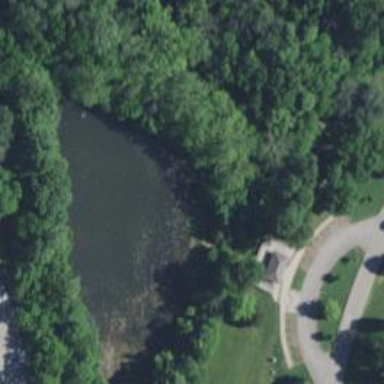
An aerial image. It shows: Pond surrounded by natural water.